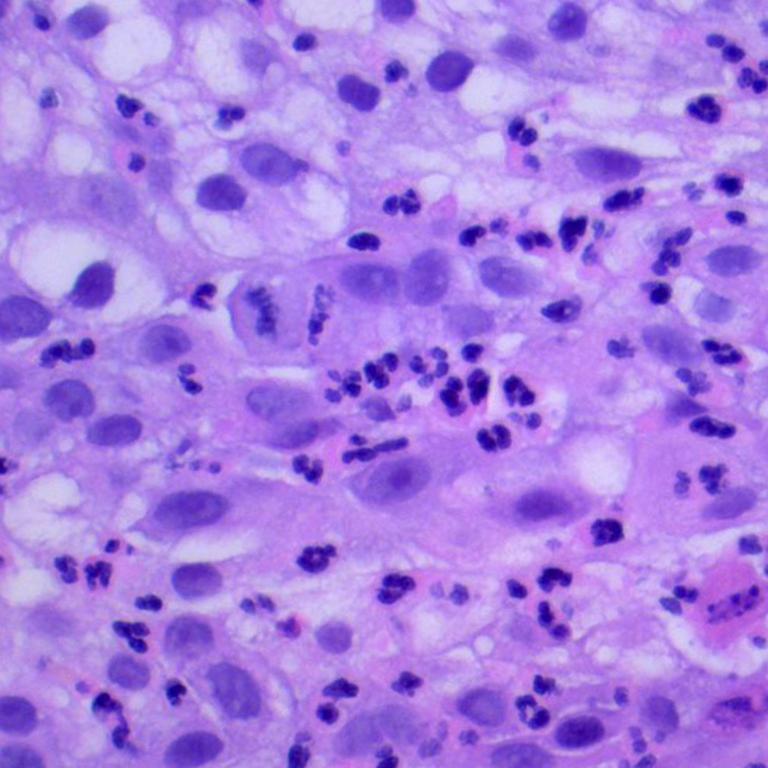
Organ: lung
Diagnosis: squamous carcinomas